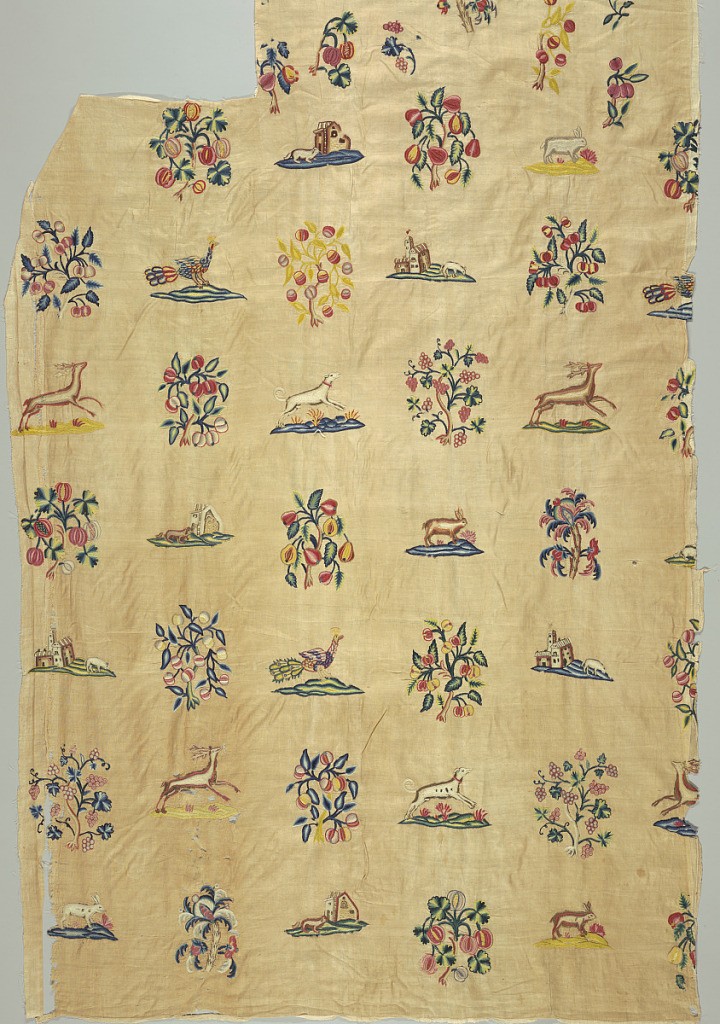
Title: Fragment
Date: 18th century
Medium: crewel wool on cotton Technique: embroidered in chain stitch (needle-made), knots and satin stitch on 2/2 twill weave
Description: Piece of crewel embroidery in colored wool yarns with scattered motifs in a grid arrangement. The motifs do not repeat in a regular manner but alternate a floral motif (eight different ones, sometimes facing in different directions) with an animal or bird motif (eight different ones). Different colors are used when a motif is repeated.